Interaction volume radius: 5 \u00c5
Interaction volume height: 10 \u00c5
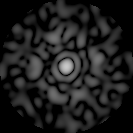
Disorder parameter: 0.8979